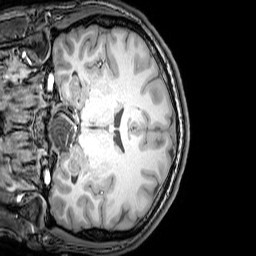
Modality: T1w
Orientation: coronal
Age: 23
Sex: male
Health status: healthy
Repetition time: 0.081 s
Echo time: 0.037 s